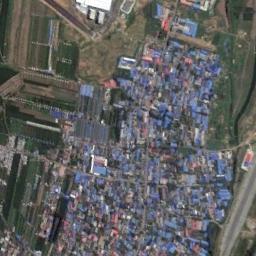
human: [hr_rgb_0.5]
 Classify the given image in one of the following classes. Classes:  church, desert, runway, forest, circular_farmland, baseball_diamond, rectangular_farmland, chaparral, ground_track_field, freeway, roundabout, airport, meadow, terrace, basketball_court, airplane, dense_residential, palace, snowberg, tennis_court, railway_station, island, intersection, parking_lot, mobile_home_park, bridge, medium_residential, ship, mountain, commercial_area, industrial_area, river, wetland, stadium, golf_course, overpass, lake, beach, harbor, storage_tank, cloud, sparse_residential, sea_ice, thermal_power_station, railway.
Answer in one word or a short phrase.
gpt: industrial_area